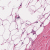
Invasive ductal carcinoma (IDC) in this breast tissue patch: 0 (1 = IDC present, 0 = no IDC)